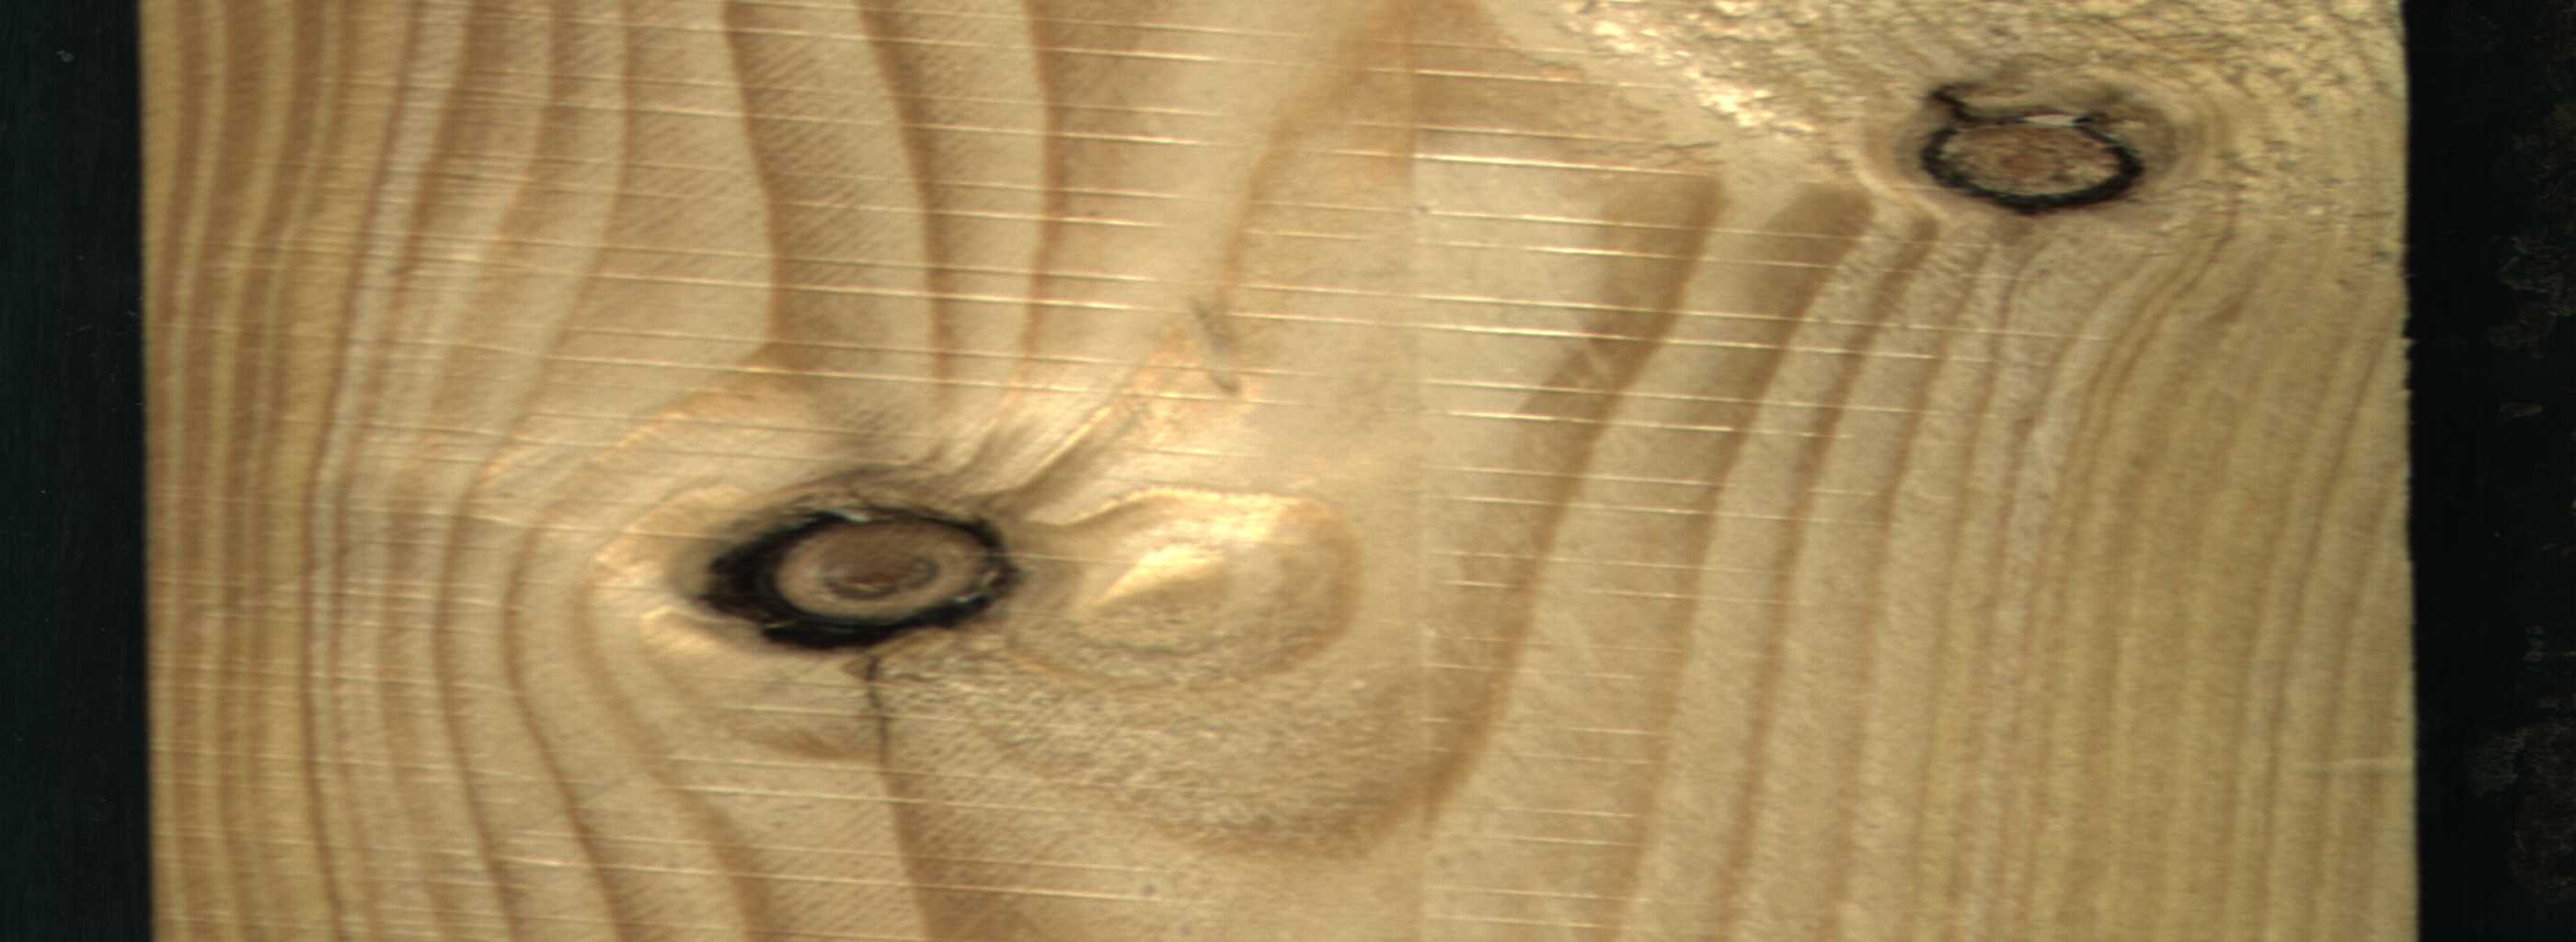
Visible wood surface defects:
Dead_Knot
Dead_Knot